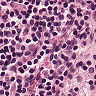
Metastatic tissue present: no